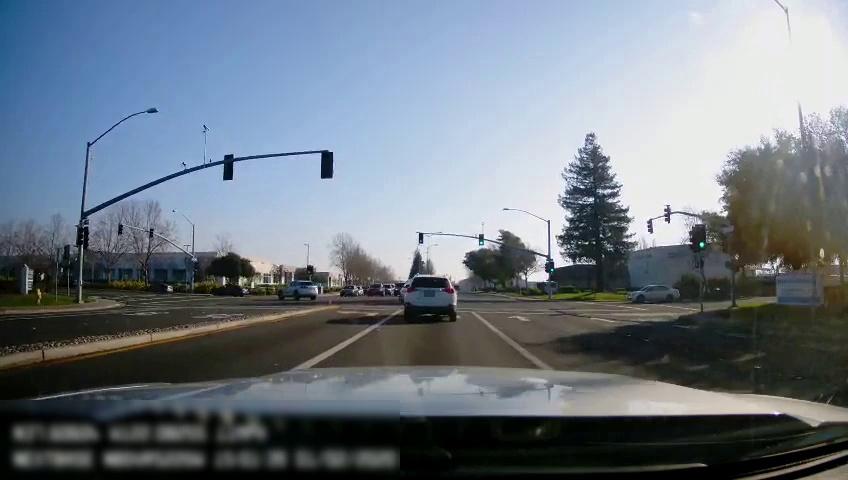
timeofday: Day
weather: Sunny
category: Drivable Space
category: Drivable Space
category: Vehicles | SUV
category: Vehicles | SUV
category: Vehicles | Car
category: Vehicles | Car
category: Vehicles | Car
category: Vehicles | SUV
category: Vehicles | SUV
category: Vehicles | SUV
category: Vehicles | Car
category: Vehicles | Car
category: Lanes | Alternate Lane
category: Lanes | Current Lane
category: Lanes | Current Lane
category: Lanes | Alternate Lane
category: Lanes | Opposite Lane
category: Traffic | Lights
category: Traffic | Lights
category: Traffic | Lights
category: Traffic | Lights
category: Traffic | Lights
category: Traffic | Lights
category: Traffic | Lights
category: Traffic | Lights
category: Traffic | Lights
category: Traffic | Lights
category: Traffic | Lights